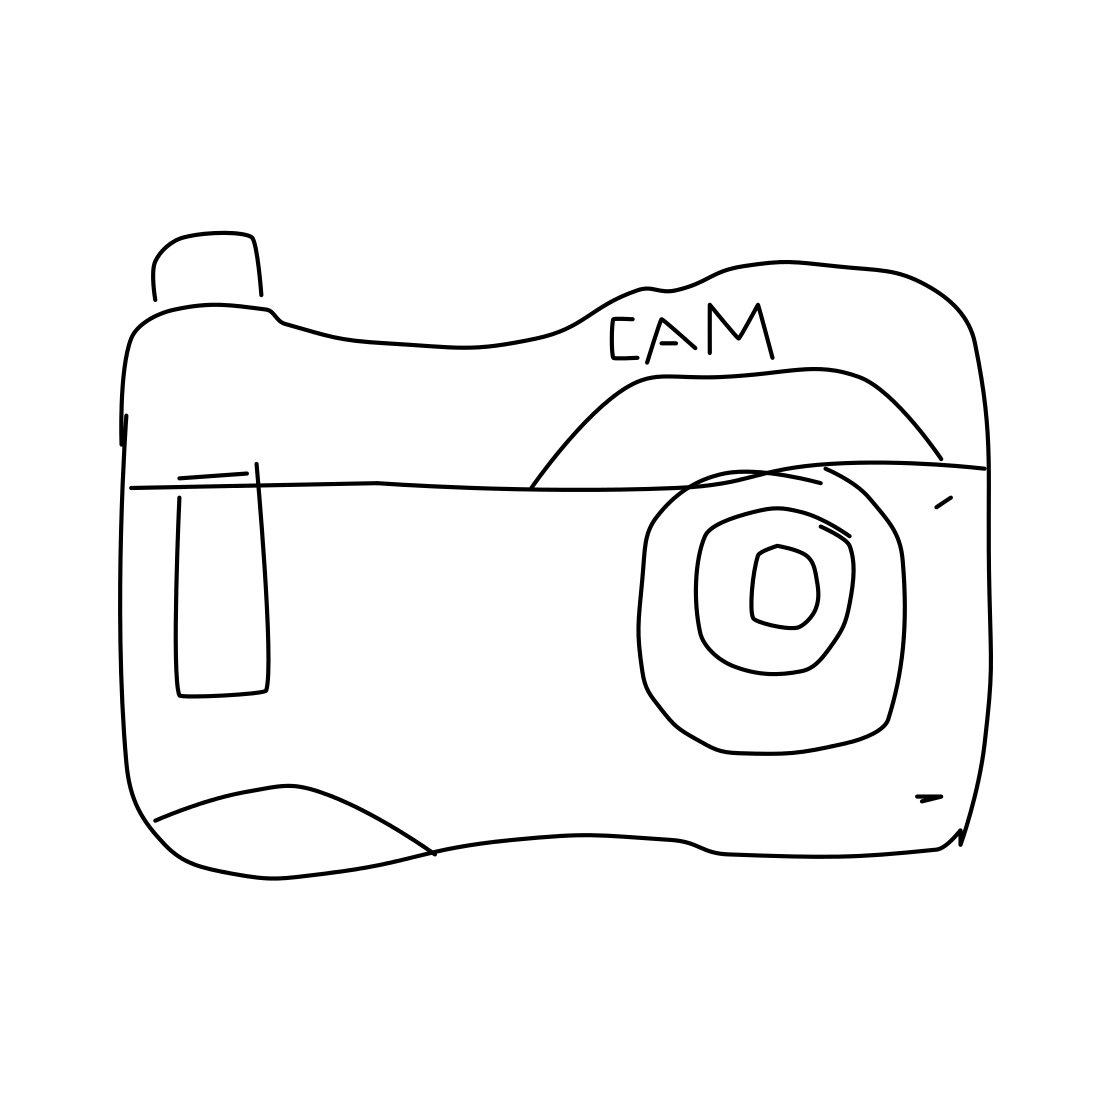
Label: camera